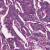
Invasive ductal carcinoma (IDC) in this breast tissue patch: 1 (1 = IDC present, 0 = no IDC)